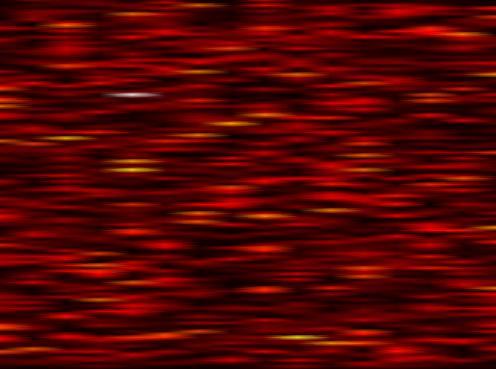
Label: FOFDM